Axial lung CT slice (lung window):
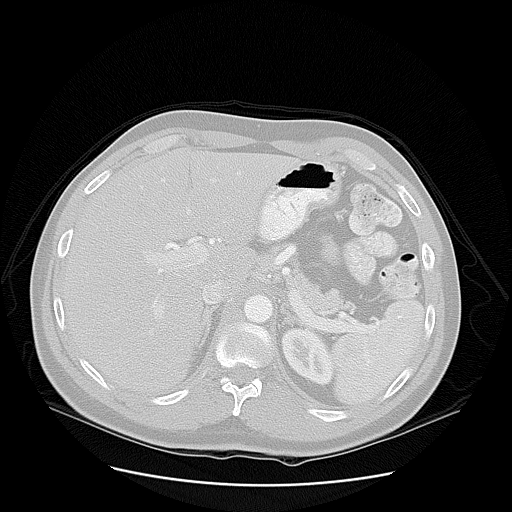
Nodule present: no